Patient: sex F, age 56
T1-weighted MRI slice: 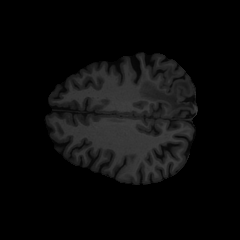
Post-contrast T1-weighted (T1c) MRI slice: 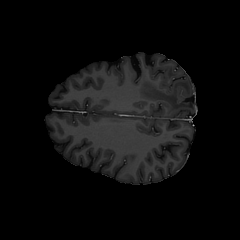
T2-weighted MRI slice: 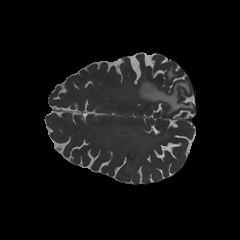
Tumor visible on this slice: yes
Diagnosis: Glioblastoma, IDH-wildtype
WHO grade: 4